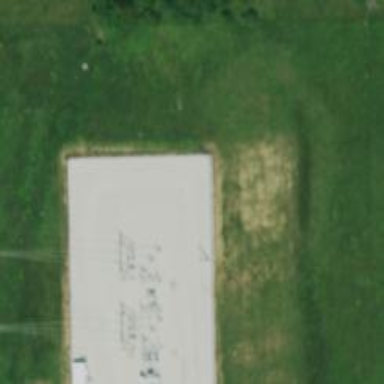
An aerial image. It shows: There is distribution substation enclosed by fence.